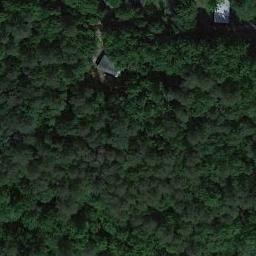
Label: forest